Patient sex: M
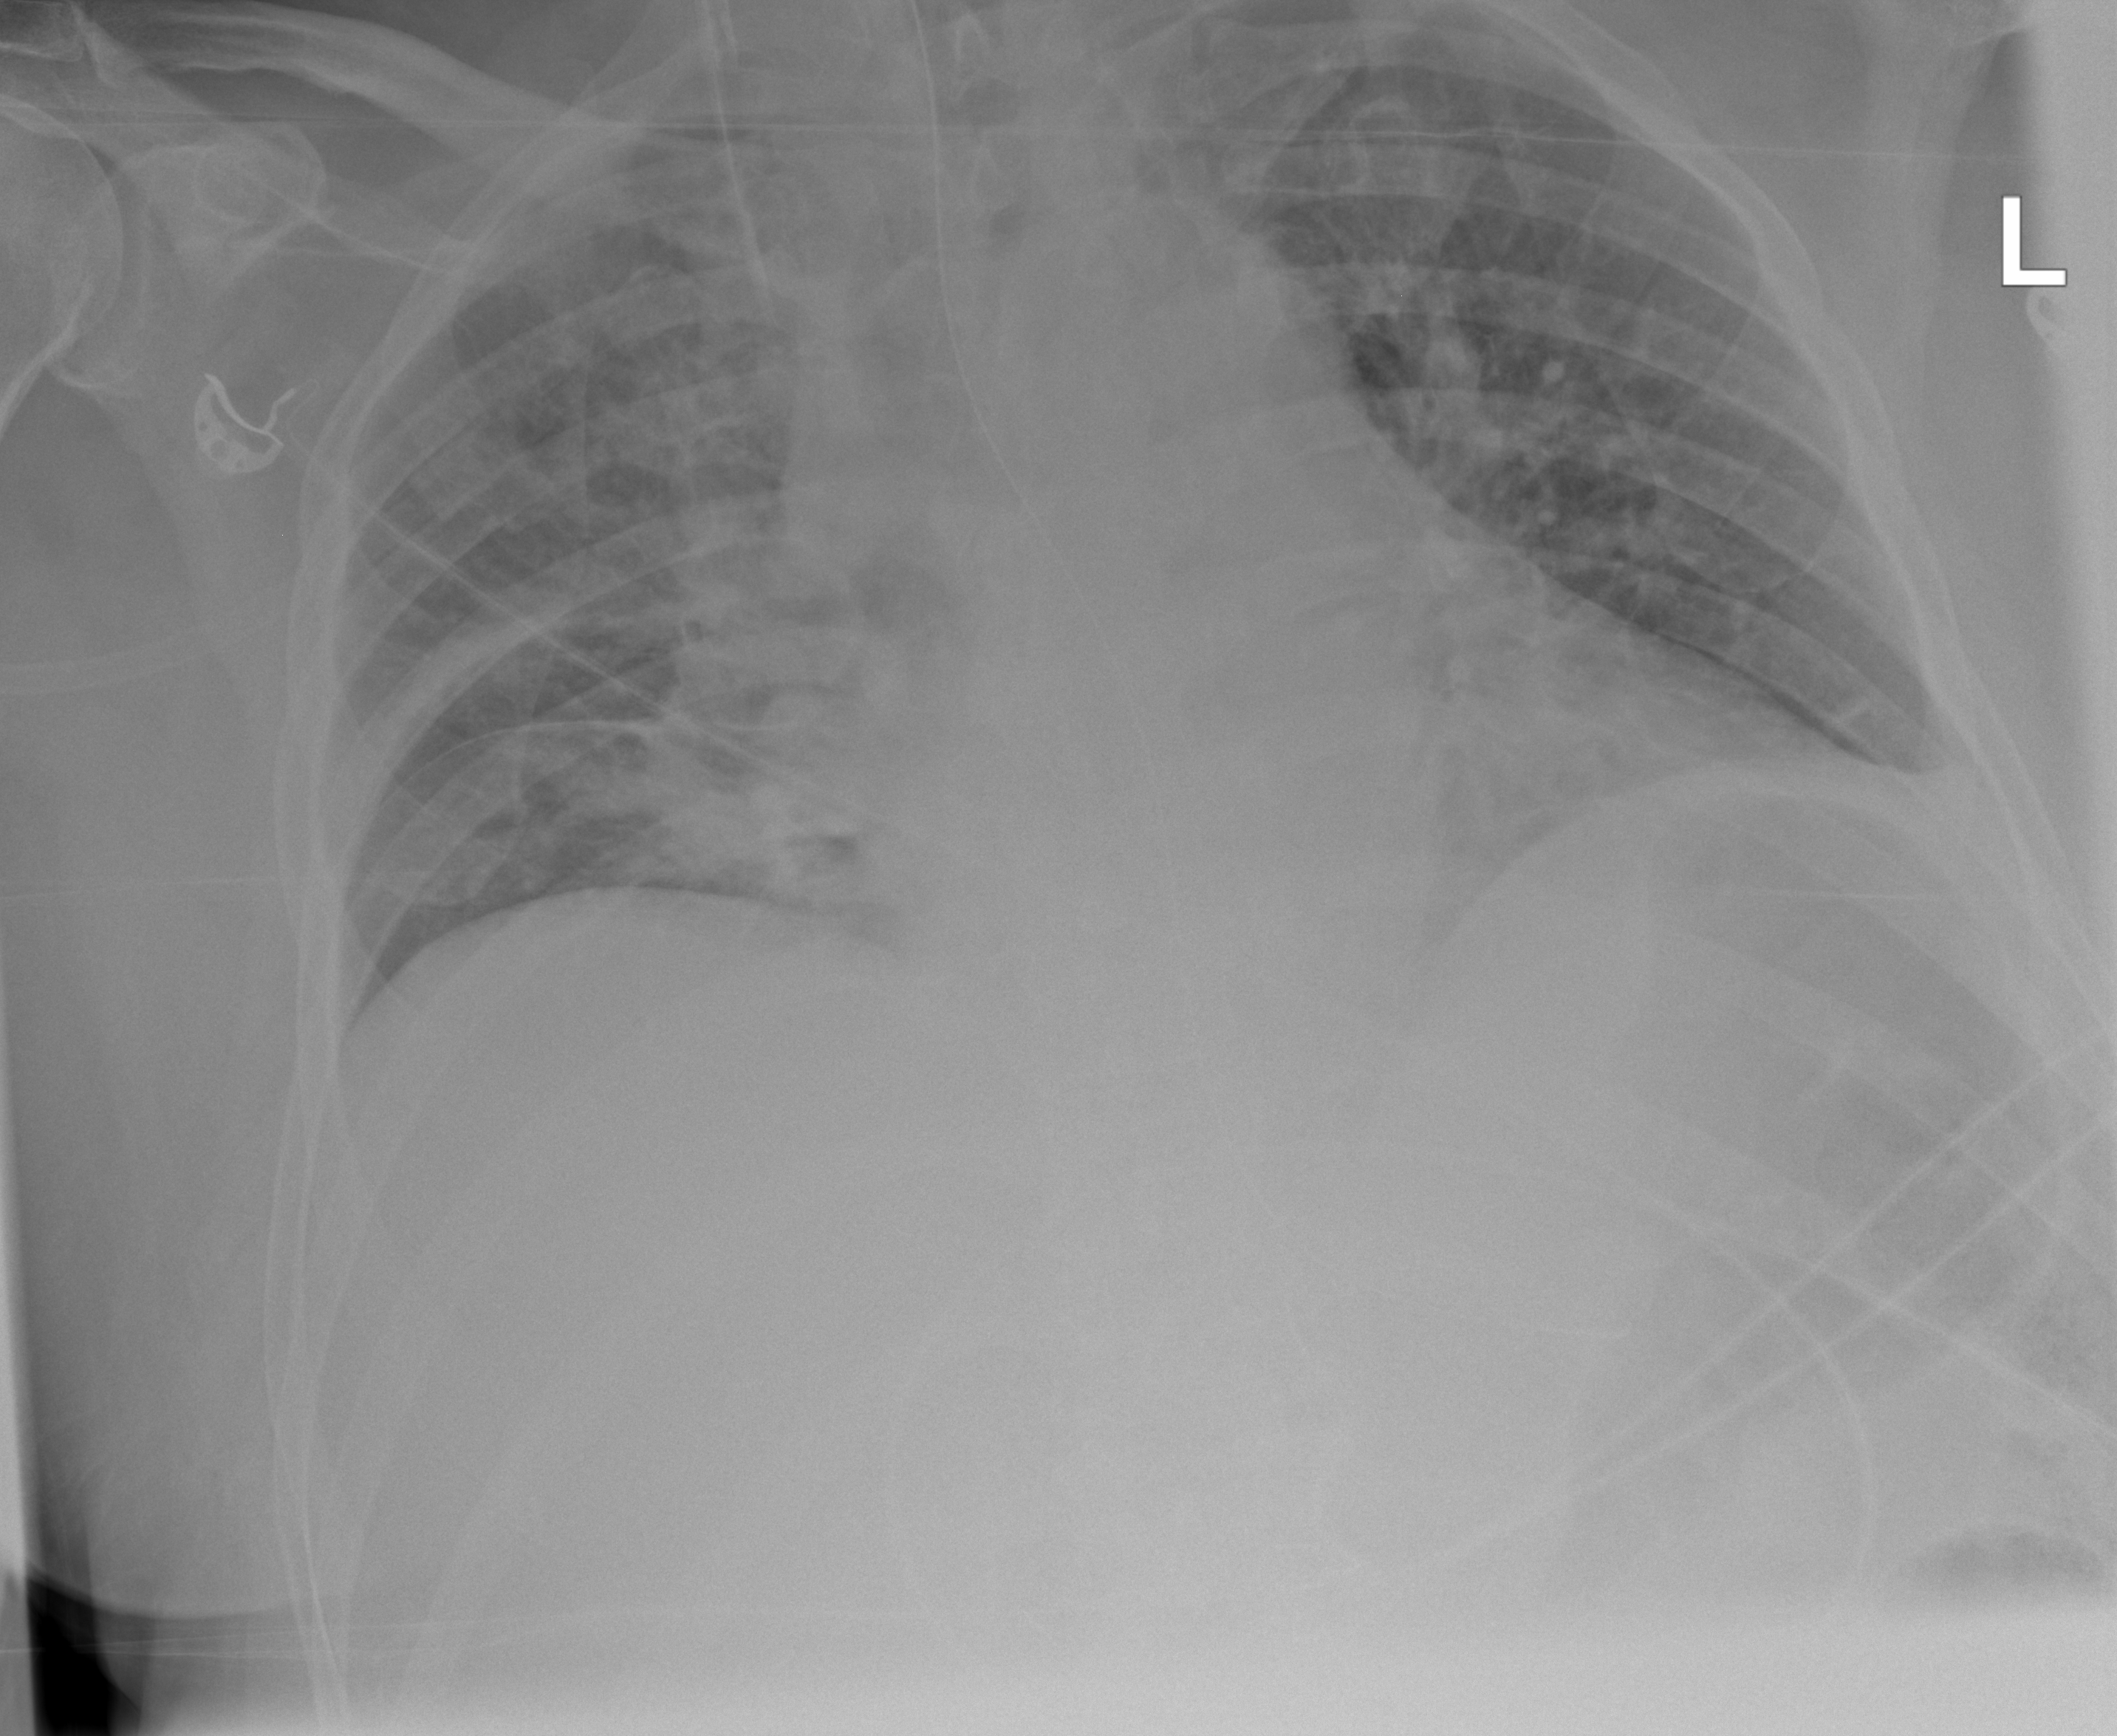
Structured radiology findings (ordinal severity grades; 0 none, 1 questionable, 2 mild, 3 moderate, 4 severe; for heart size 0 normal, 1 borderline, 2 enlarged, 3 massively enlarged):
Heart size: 2
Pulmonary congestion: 2
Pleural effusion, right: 0
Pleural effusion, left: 2
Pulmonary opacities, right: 3
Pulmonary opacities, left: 2
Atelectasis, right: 2
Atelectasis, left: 2